Question: I like NetHack and I want to dink around with the source a bit for fun.
Before I do that I would like to be able to get it to compile out of the box but I'm having no small amount of difficulty getting that to happen.
I downloaded the source code from <URL> but it didn't work.
I ended up getting the following
'''
C:\nethack-3.4.3\src>mingw32-make -f Makefile.gcc install
creating directory o
gcc -c -mms-bitfields -I../include -g -DWIN32CON -oo/makedefs.o ../util/makedefs.c
gcc -c -mms-bitfields -I../include -g -DWIN32CON -DDLB -oo/monst.o ../src/monst.c
gcc -c -mms-bitfields -I../include -g -DWIN32CON -DDLB -oo/objects.o ../src/objects.c
..\util\makedefs -v
Makefile.gcc:655: recipe for target '../include/date.h' failed
mingw32-make: *** [../include/date.h] Error -<PHONE>
'''
I looked at the line it was talking about but it didn't really tell me anything. I did notice that the date.h file being created in the include directory was always empty but that doesn't help me very much either. I read the Install.nt README and the directions seemed pretty clear-cut. However since I didn't change anything I don't know why it would fail to compile...
I consider myself to be a competent programmer but I know next to nothing when it comes to makefiles and compiling C code into an executable application so I'm pretty well lost here. I downloaded and installed the MinGW... everything, by which I mean that there is nothing left uninstalled when I run the MinGW installer.
What am I doing wrong here?
: As date.h was being mentioned:
'''
#
# date.h should be remade every time any of the source or include
# files is modified.
#
$(INCL)/date.h $(OPTIONS_FILE): $(U)makedefs.exe
$(subst /,\,$(U)makedefs -v)
'''
I did notice it seems to be making some kind of call to 'OPTIONS_FILE', which seems to be commented out. I will uncomment it and see what happens.
'''
#$(OPTIONS_FILE): $(U)makedefs.exe
#$(subst /,\,$(U)makedefs -v)
'''
That didn't work. Is it possible that I have to manually create/update the date.h file? If so, what do I put into it? Sounds like a question for Google...
I found <URL> for a much older version and tried to change it up but it didn't work either...
Someone mentioned <URL> which seems to be the thing crashing. I found the C function that appears to be causing the problem:
'''
void
do_date()
{
long clocktim = 0;
char *c, cbuf[60], buf[BUFSZ];
const char *ul_sfx;
filename[0]='\0';
#ifdef FILE_PREFIX
Strcat(filename,file_prefix);
#endif
Sprintf(eos(filename), INCLUDE_TEMPLATE, DATE_FILE);
if (!(ofp = fopen(filename, WRTMODE))) {
perror(filename);
exit(EXIT_FAILURE);
}
Fprintf(ofp,"/*\tSCCS Id: @(#)date.h\t3.4\t2002/02/03 */\n\n");
Fprintf(ofp,Dont_Edit_Code);
#ifdef KR1ED
(void) time(&clocktim);
Strcpy(cbuf, ctime(&clocktim));
#else
(void) time((time_t *)&clocktim);
Strcpy(cbuf, ctime((time_t *)&clocktim));
#endif
for (c = cbuf; *c; c++) if (*c == '\n') break;
*c = '\0'; /* strip off the '\n' */
Fprintf(ofp,"#define BUILD_DATE \"%s\"\n", cbuf);
Fprintf(ofp,"#define BUILD_TIME (%ldL)\n", clocktim);
Fprintf(ofp,"\n");
#ifdef NHSTDC
ul_sfx = "UL";
#else
ul_sfx = "L";
#endif
Fprintf(ofp,"#define VERSION_NUMBER 0x%08lx%s\n",
version.incarnation, ul_sfx);
Fprintf(ofp,"#define VERSION_FEATURES 0x%08lx%s\n",
version.feature_set, ul_sfx);
#ifdef IGNORED_FEATURES
Fprintf(ofp,"#define IGNORED_FEATURES 0x%08lx%s\n",
(unsigned long) IGNORED_FEATURES, ul_sfx);
#endif
Fprintf(ofp,"#define VERSION_SANITY1 0x%08lx%s\n",
version.entity_count, ul_sfx);
Fprintf(ofp,"#define VERSION_SANITY2 0x%08lx%s\n",
version.struct_sizes, ul_sfx);
Fprintf(ofp,"\n");
Fprintf(ofp,"#define VERSION_STRING \"%s\"\n", version_string(buf));
Fprintf(ofp,"#define VERSION_ID \\\n \"%s\"\n",
version_id_string(buf, cbuf));
Fprintf(ofp,"\n");
#ifdef AMIGA
{
struct tm *tm = localtime((time_t *) &clocktim);
Fprintf(ofp,"#define AMIGA_VERSION_STRING ");
Fprintf(ofp,"\"\\0$VER: NetHack %d.%d.%d (%d.%d.%d)\"\n",
VERSION_MAJOR, VERSION_MINOR, PATCHLEVEL,
tm->tm_mday, tm->tm_mon+1, tm->tm_year+1900);
}
#endif
Fclose(ofp);
return;
}
'''
Also I should mention when it gets to this point in the compile process, immediately there is this image:

So we've narrowed down the problem (I think?) to the makedefs helper program that is breaking things so now I guess the next step would be to find out why?
: It's been suggested that a special parameter should be used when compiling Makedefs.c. I've taken a look at the Makefile to find out where the compile takes place and I think I've found where that is happening but I don't really know what's going on here.
'''
$(U)makedefs.exe: $(MAKEOBJS)
@$(link) $(LFLAGSU) -o$@ $(MAKEOBJS)
$(O)makedefs.o: $(CONFIG_H) $(INCL)/monattk.h $(INCL)/monflag.h \
$(INCL)/objclass.h $(INCL)/monsym.h $(INCL)/qtext.h \
$(INCL)/patchlevel.h $(U)makedefs.c $(O)obj.tag
$(cc) $(CFLAGSU) -o$@ $(U)makedefs.c
'''
I know that '$(*)' is a variable or the Makefile equivalent of a variable.
'$(U)' points to '$(UTIL)/', and '$(UTIL)' points to '../util'.
'$(MAKEOBJS)' points to '$(O)makedefs.o $(O)monst.o $(O)objects.o'.
'$(O)' points to '$(OBJ)/' which points to 'o' so that would make '$(O)makedefs.o' be the same as 'o/makedefs.o' which makes sense considering the behavior I've observed on semi-successful runs (Several files are compiled before the big freeze).
Anyway, '$(link)' points to 'gcc'.
'$(LFLAGSU)' points to '$(LFLAGSBASEC)' which points to '$(linkdebug)' which points to '-g'.
'$(CONFIG_H)' points to a large number of header files:
'''
CONFIG_H = $(INCL)/config.h $(INCL)/config1.h $(INCL)/tradstdc.h \
$(INCL)/global.h $(INCL)/coord.h $(INCL)/vmsconf.h \
$(INCL)/system.h $(INCL)/unixconf.h $(INCL)/os2conf.h \
$(INCL)/micro.h $(INCL)/pcconf.h $(INCL)/tosconf.h \
$(INCL)/amiconf.h $(INCL)/macconf.h $(INCL)/beconf.h \
$(INCL)/ntconf.h $(INCL)/nhlan.h
'''
'$(INCL)' points to '../include'.
'$(CFLAGSU)' points to '$(CFLAGSBASE) $(WINPFLAG)'.
'$(CFLAGSBASE)' points to '-c $(cflags) -I$(INCL) $(WINPINC) $(cdebug)'
'$(cflags)' points to '-mms-bitfields'
'$(WINPINC)' points to '-I$(WIN32)'
$(WIN32) points to '../win/win32'
'$(cdebug)' points to '-g'
'$(WINPFLAG)' points to '-DTILES -DMSWIN_GRAPHICS -D_WIN32_IE=0x0400' . . .
And there it is. I think that's what I need to modify to make this work with what was mentioned by RossRidge -D_USE_32BIT_TIME_T.
However since I've come that far I do want to find out what some of this stuff means.
When looking at the first line I see '$(U)makedefs.exe :'. To me that appears to be a declaration of the target for the compiled output file? Is that correct? Also, what is the meaning of the '@' before the '$(link) $(LFLAGSU)' and after the '-o$'? And what is the meaning of the '$' after the '-o'?
Anyway, I want to try what I figured out and see if it works at all.
... Aaaand adding '-D_USE_32BIT_TIME_T' to 'WINPFLAG' didn't work.
Turns out RossRidge was correct in his suggestion to use the '-D_USE_32BIT_TIME_T' flag. MY mistake was putting it in the wrong place. If you take a look at the Makefile.gcc that comes in the box, look at line 165 (which is in an IF statement). You want to tack '-D_USE_32BIT_TIME_T' at the end of that. BUT you will also want to tack it at the end of line 176 which is on the ELSE end of that IF statement. So that entire block would look something like this instead (Not a huge change, but still significant enough to make it crash if you don't do it and you're running under my situation):
'''
################################################
# #
# Nothing below here should have to be changed.#
# #
################################################
ifeq "$(GRAPHICAL)" "Y"
WINPORT = $(O)tile.o $(O)mhaskyn.o $(O)mhdlg.o \
$(O)mhfont.o $(O)mhinput.o $(O)mhmain.o $(O)mhmap.o \
$(O)mhmenu.o $(O)mhmsgwnd.o $(O)mhrip.o $(O)mhsplash.o \
$(O)mhstatus.o $(O)mhtext.o $(O)mswproc.o $(O)winhack.o
WINPFLAG = -DTILES -DMSWIN_GRAPHICS -D_WIN32_IE=0x0400 -D_USE_32BIT_TIME_T
NHRES = $(O)winres.o
WINPINC = -I$(WIN32)
WINPHDR = $(WIN32)/mhaskyn.h $(WIN32)/mhdlg.h $(WIN32)/mhfont.h \
$(WIN32)/mhinput.h $(WIN32)/mhmain.h $(WIN32)/mhmap.h \
$(WIN32)/mhmenu.h $(WIN32)/mhmsg.h $(WIN32)/mhmsgwnd.h \
$(WIN32)/mhrip.h $(WIN32)/mhstatus.h \
$(WIN32)/mhtext.h $(WIN32)/resource.h $(WIN32)/winMS.h
WINPLIBS = -lcomctl32 -lwinmm
else
WINPORT = $(O)nttty.o
WINPFLAG= -DWIN32CON -D_USE_32BIT_TIME_T
WINPHDR =
NHRES = $(O)console.o
WINPINC =
WINPLIBS = -lwinmm
endif
'''
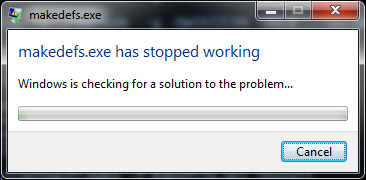
Answer: (I don't know if I deserve credit for the answer, since I wouldn't have been aware of what the problem was without Harry Johnston's and indiv's comments, but I'll try to expand on the comments into a full answer.)
As 'indiv' explained, the reason why 'makedefs.exe' crashes is because 'ctime' returns NULL. Normally you wouldn't expect 'ctime' to do this, so we need to check the documentation find out under what circumstances it will return an error. Since MinGW is being used to do the compiling we need to look at Microsoft's Visual C++ documentation. This is because MinGW doesn't have it's own C runtime, it just uses Microsoft's.
Looking at at the Visual Studio C Run-Time Library Reference entry for <URL> we find:
>
## Return Value
A pointer to the character string result. 'NULL' will be returned if: - - '_ctime32''_wctime32'- '_ctime64''_wctime64'
Now it's pretty safe to assume the original poster hasn't set his system clock to a time far into the future or long in the past. So why would 'ctime' be using the wrong time? Harry Johnston pointed out that the code was using 'long' instead of 'time_t' to store time values in. This isn't too surprising. Nethack is really old code, and originally Unix stored its time in 'long' values, using 'time_t' for time values came later. Nethack would've had to be dealing with old systems that didn't have 'time_t' for a significant chunl of its active development period.
That explains why the Nethack source is using the wrong type, but it doesn't quite explain why it's passing the wrong value to 'ctime'. The fact we don't see a description of the return value for 'ctime' itself, just '_ctime32' and '_ctime64' gives us a clue. If 'time_t' is a 64-bit type, then using 'long' instead will be a problem. On Windows 'long' is only 32-bits, so it would mean 'ctime' is being passed a number that's one part time value, one part random bits. Reading on in the documentation confirms this is the case, and gives us a possible solution:
> 'ctime' is an inline function which evaluates to '_ctime64' and 'time_t' is equivalent to
'__time64_t'. If you need to force the compiler to interpret 'time_t' as the old 32-bit
'time_t', you can define '_USE_32BIT_TIME_T'. Doing this will cause 'ctime' to evaluate
to '_ctime32'. This is not recommended because your application may fail after January
18, 2038, and it is not allowed on 64-bit platforms
Now since defining '_USE_32BIT_TIME_T' only affects how the C headers are compiled, and since MinGW supplies it's own C headers, it's possible that MinGW doesn't support this. A quick check of MinGW's 'time.h' reveals that it does, so the simple solution to use the '-D_USE_32BIT_TIME_T' compiler option to define this macro.